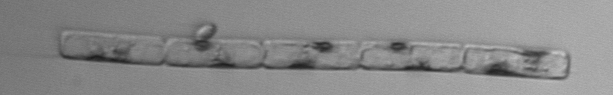
Label: Guinardia_delicatula